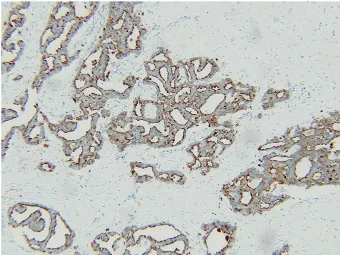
Napsin A. Indicating the breast lump was a metastasis from a lung primary cancer.
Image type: pathology (immunostaining)